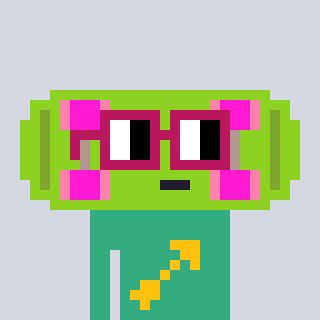
a pixel art character with square dark red glasses, a skateboard-shaped head and a teal-colored body on a cool background